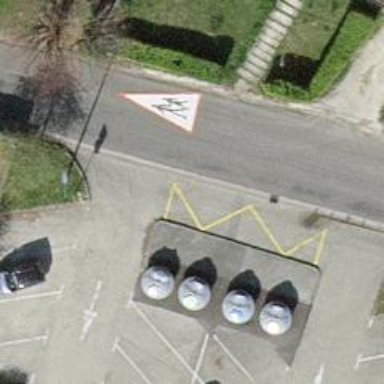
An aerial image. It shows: Recycling container in the area designated for recycling.